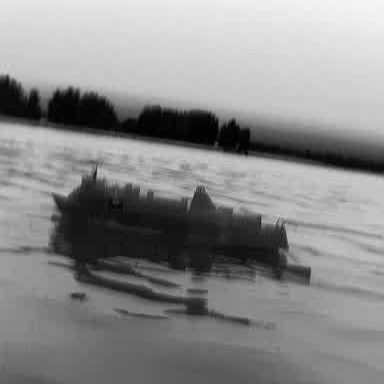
There is a container_ship in the infrared image.